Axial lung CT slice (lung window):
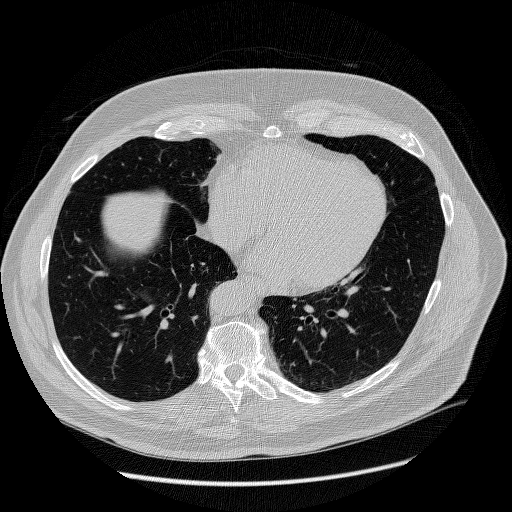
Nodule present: no